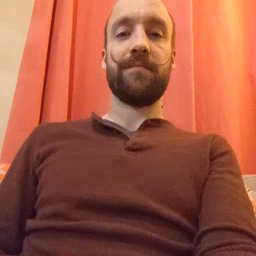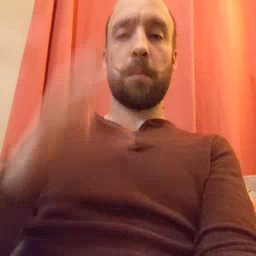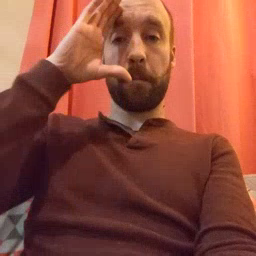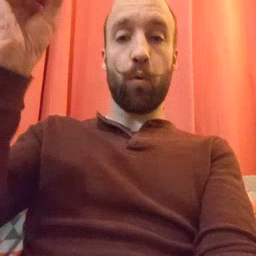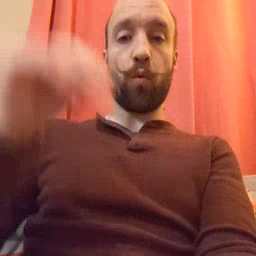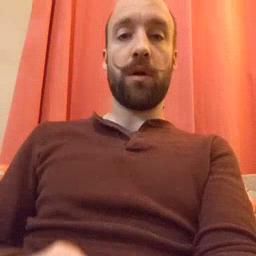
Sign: boy